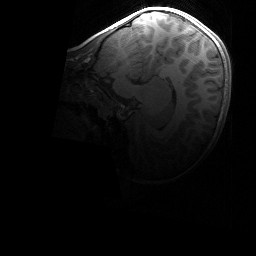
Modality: T1w
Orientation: sagittal
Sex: female
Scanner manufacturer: siemens
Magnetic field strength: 3 T
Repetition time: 1.9 s
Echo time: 0.00243 s